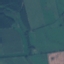
Land use / land cover class: Pasture